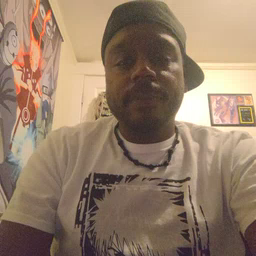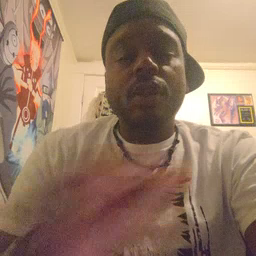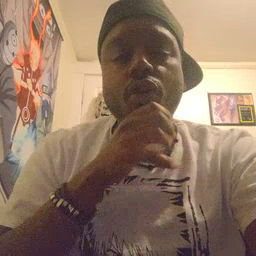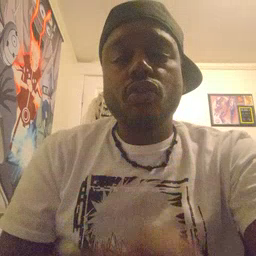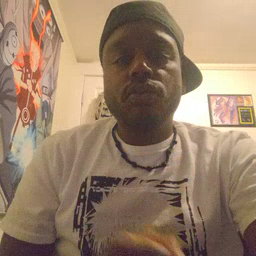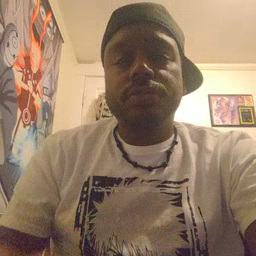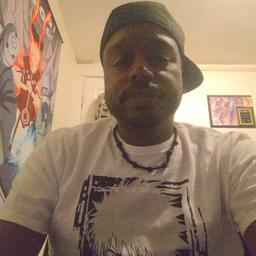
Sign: old